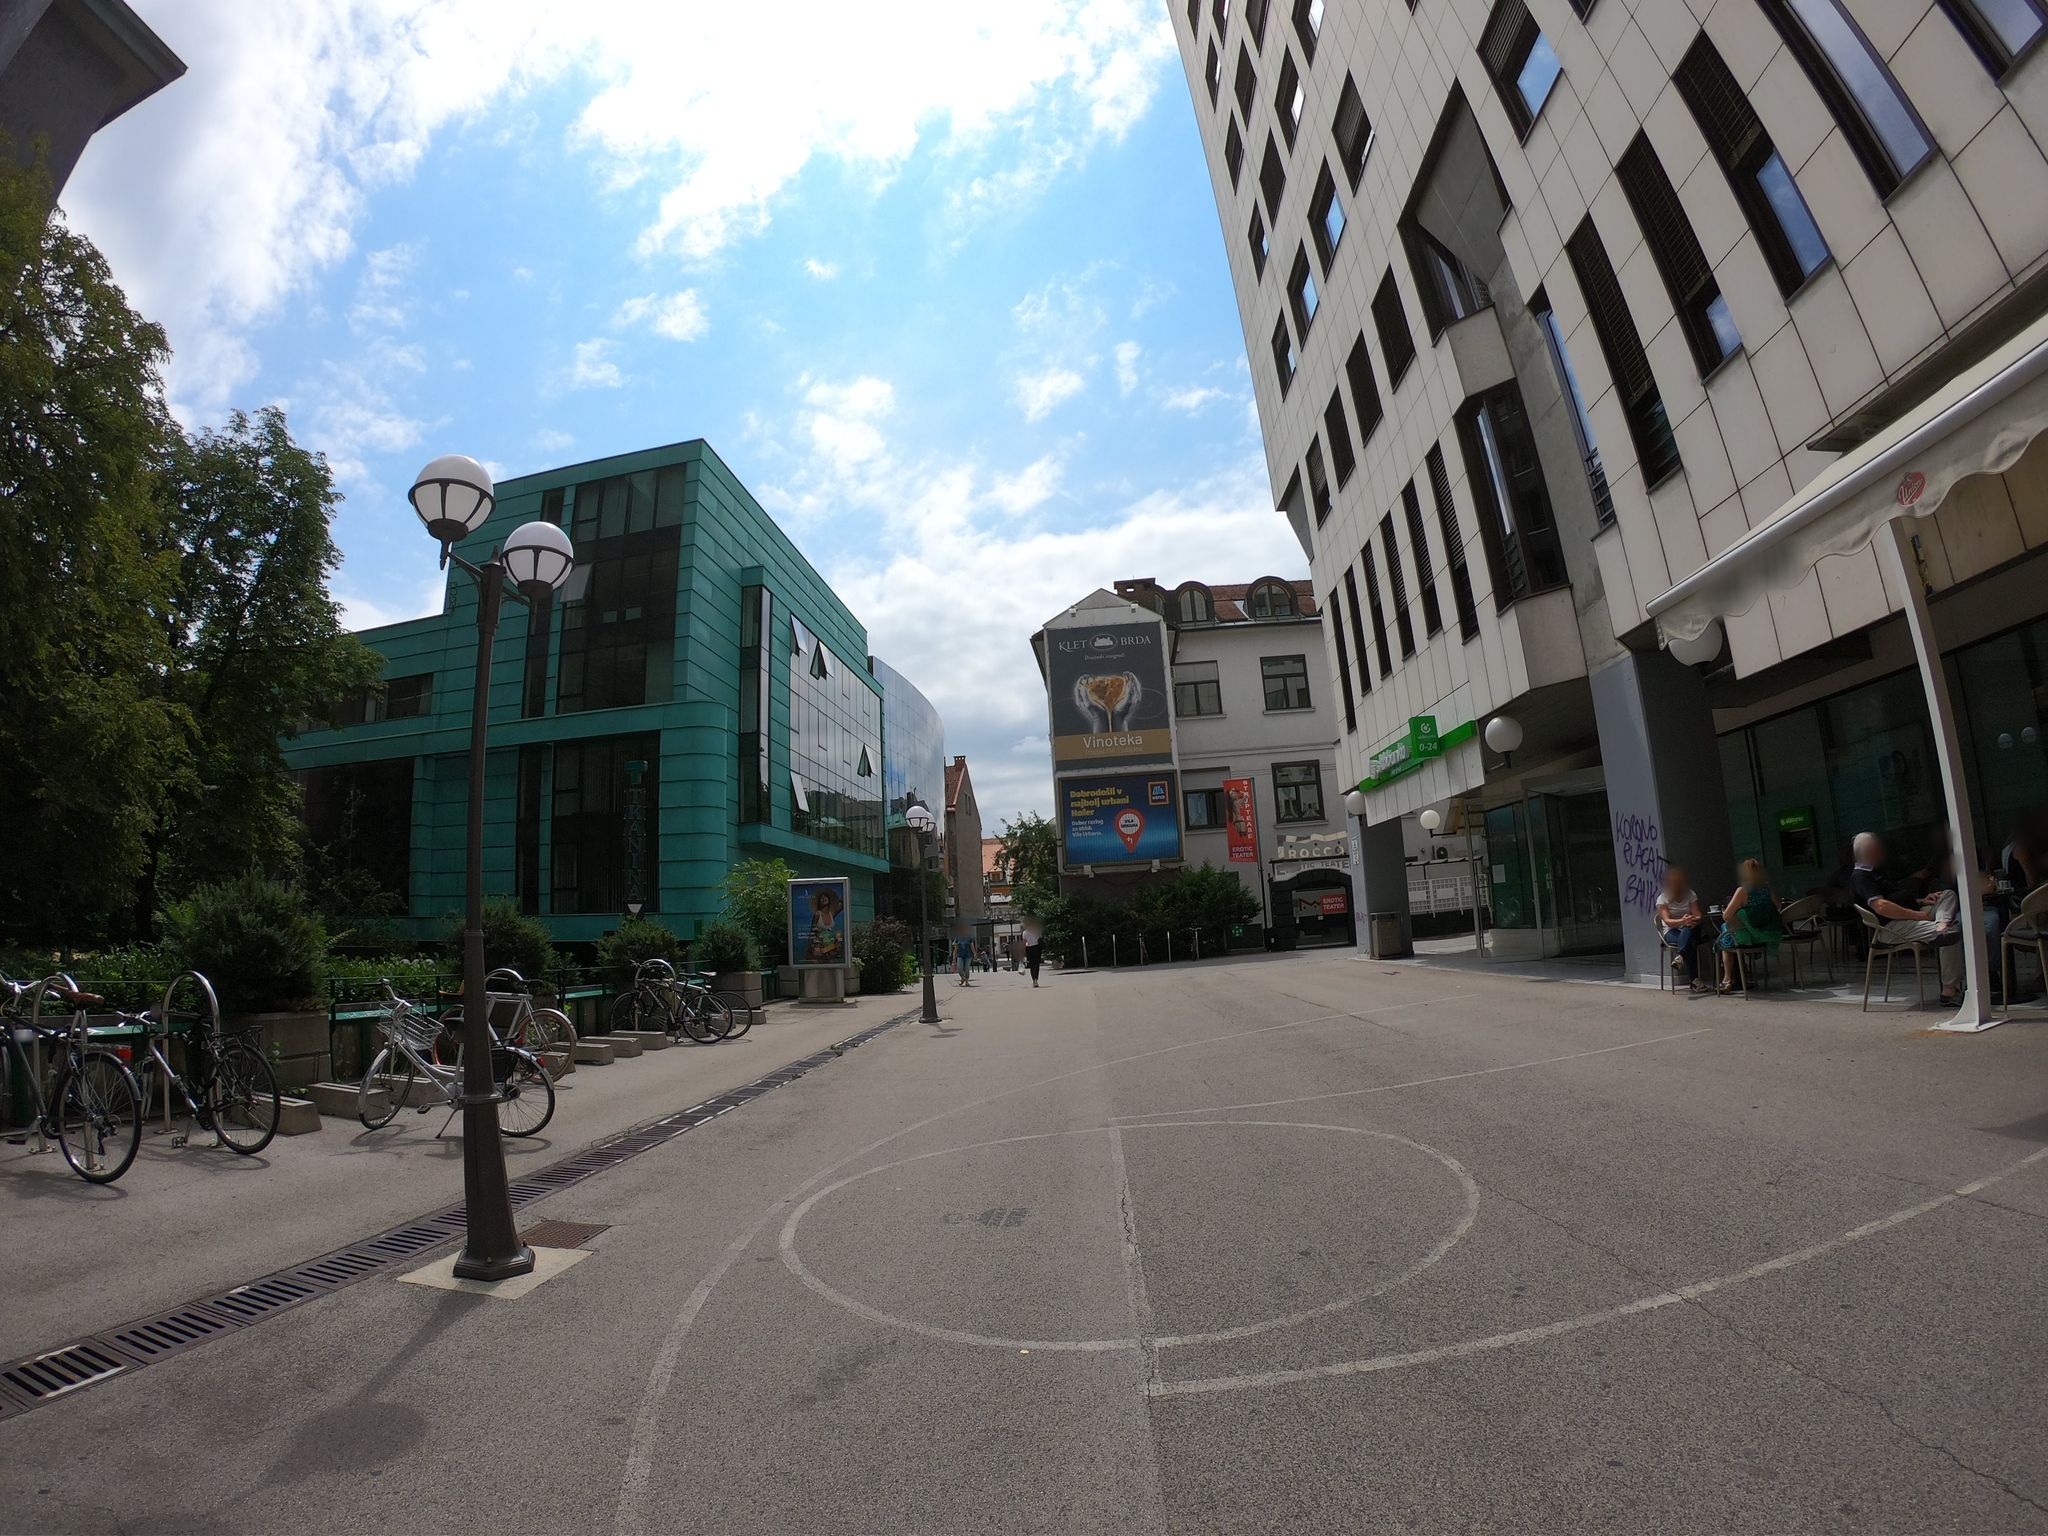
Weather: clear
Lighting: day
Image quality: good
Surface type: walking surface
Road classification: pedestrian, steps, path
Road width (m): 3.5
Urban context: urban centre
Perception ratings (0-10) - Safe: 1.77, Lively: 8.76, Beautiful: 7.09, Boring: 5.67, Depressing: 2.1, Wealthy: 4.13